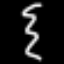
Label: squiggle